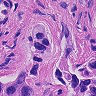
Metastatic tissue present: yes